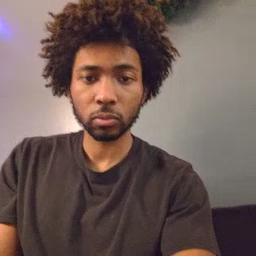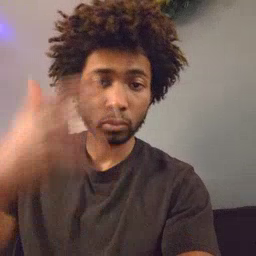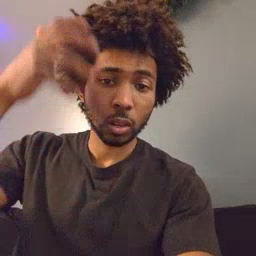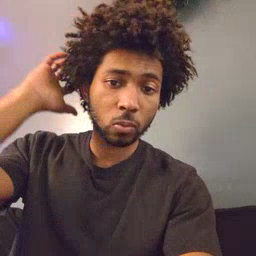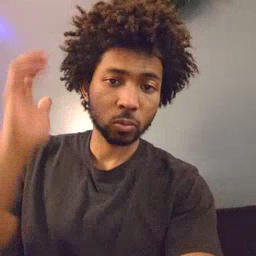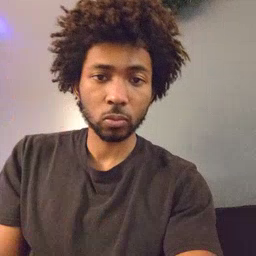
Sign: lion